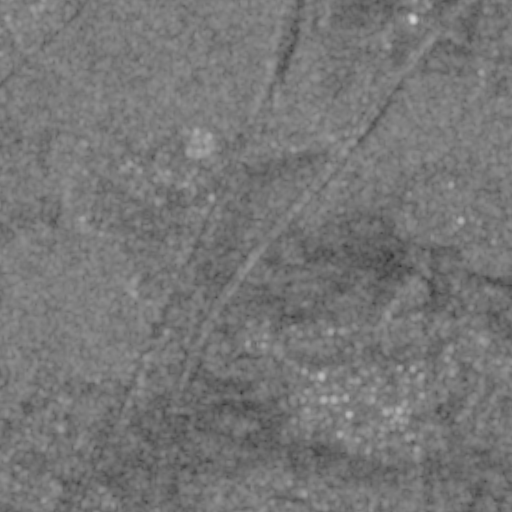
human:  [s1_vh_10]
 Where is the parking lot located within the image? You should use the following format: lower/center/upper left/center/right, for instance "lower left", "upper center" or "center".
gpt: The parking lot is located in the center of the image.
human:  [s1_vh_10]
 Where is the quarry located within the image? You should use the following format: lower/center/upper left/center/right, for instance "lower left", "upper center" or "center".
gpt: The quarry is located in the center right of the image.
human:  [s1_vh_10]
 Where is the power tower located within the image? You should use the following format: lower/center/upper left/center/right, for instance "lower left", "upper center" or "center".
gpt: There is no power tower in the image.

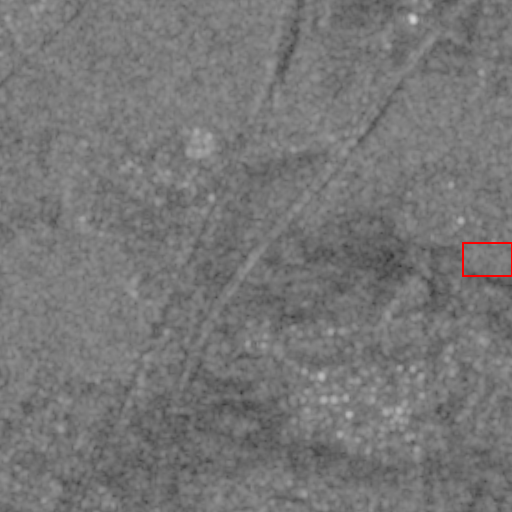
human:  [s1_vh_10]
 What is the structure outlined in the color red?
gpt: The structure outlined in red is a quarry.
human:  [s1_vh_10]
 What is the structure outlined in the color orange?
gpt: There is no orange outline.